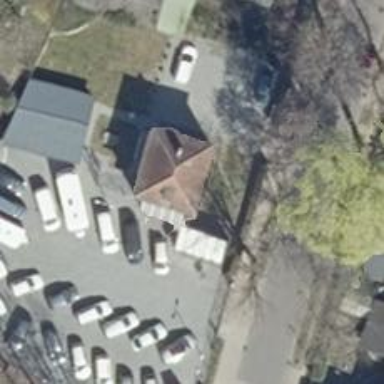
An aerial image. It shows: Guest house for tourism.